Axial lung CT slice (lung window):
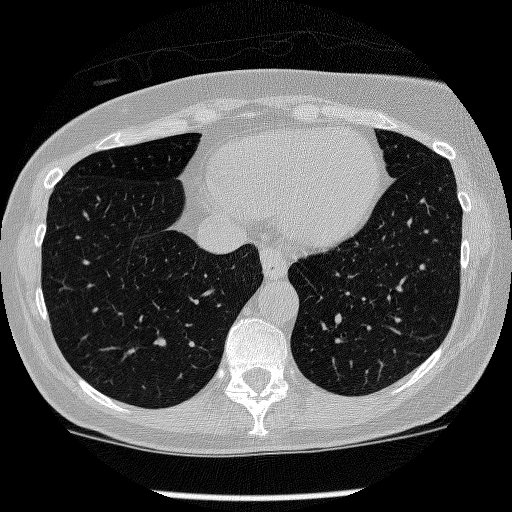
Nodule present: no